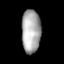
Tissue: lung
Cell type: Endothelial cells
Senescence score: 0.237
Nuclear area (px): 806
Mean DAPI intensity: 170.687